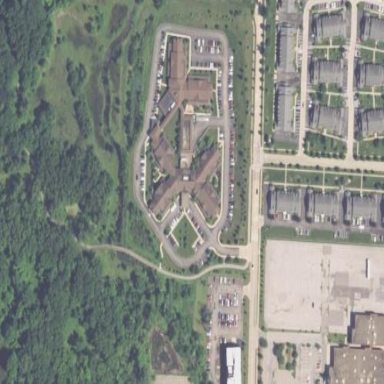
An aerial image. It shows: Nursing home.